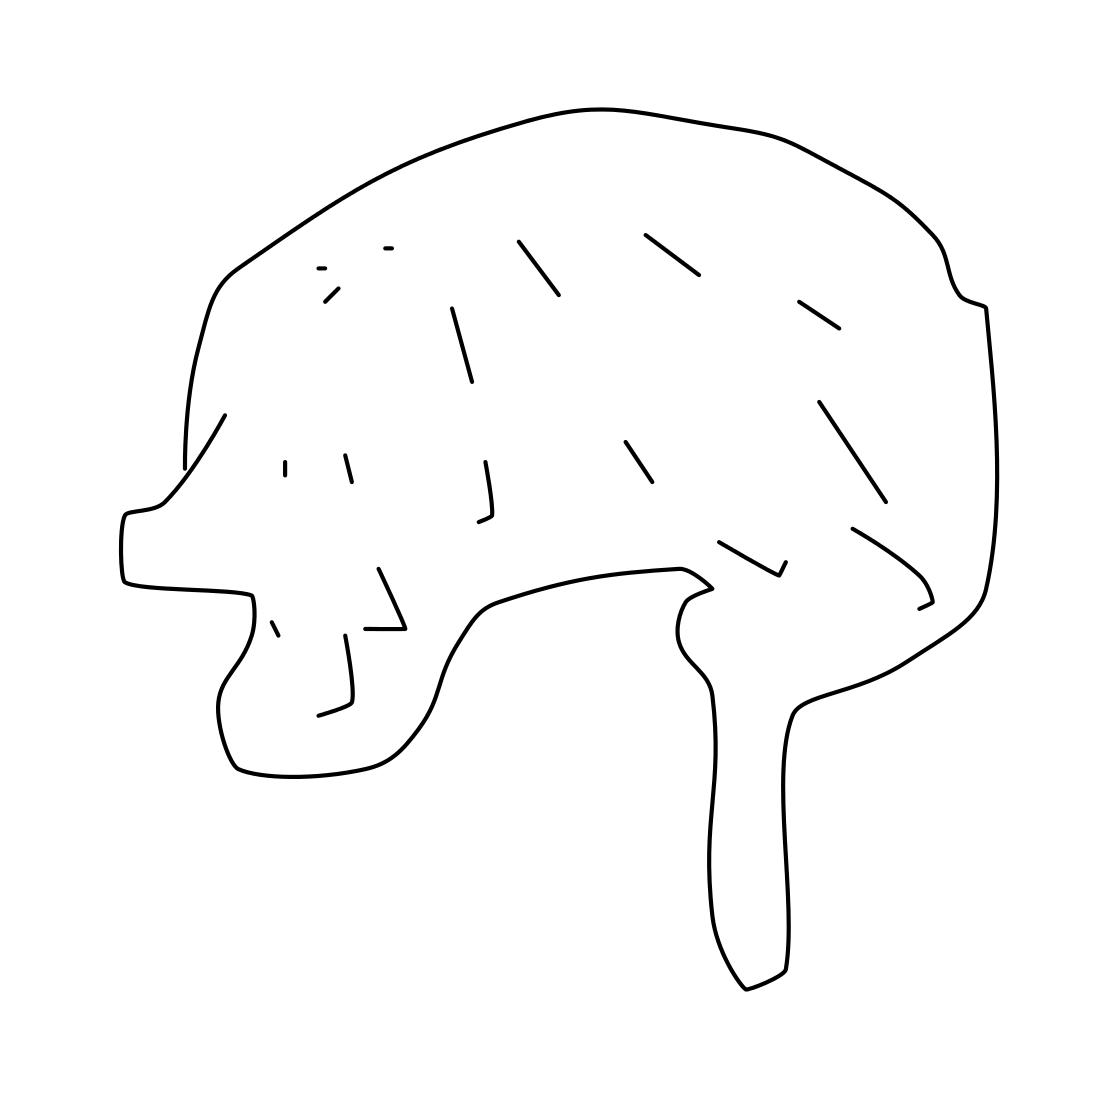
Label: brain